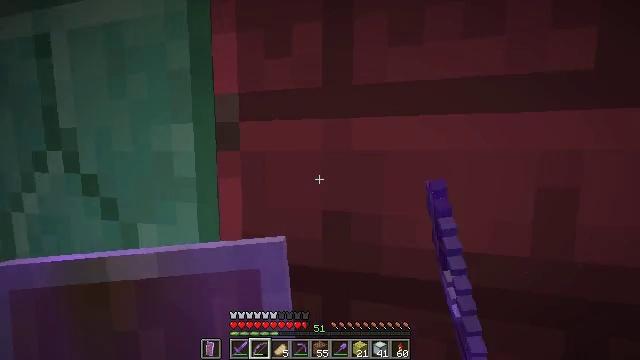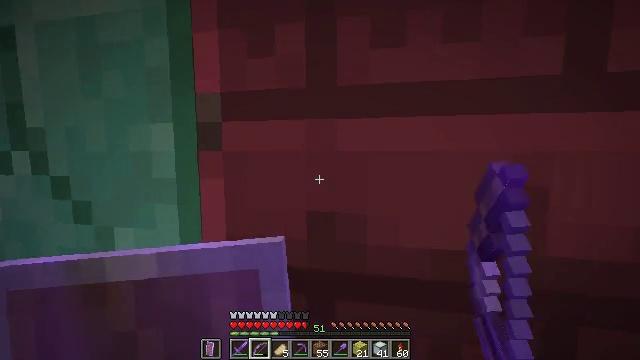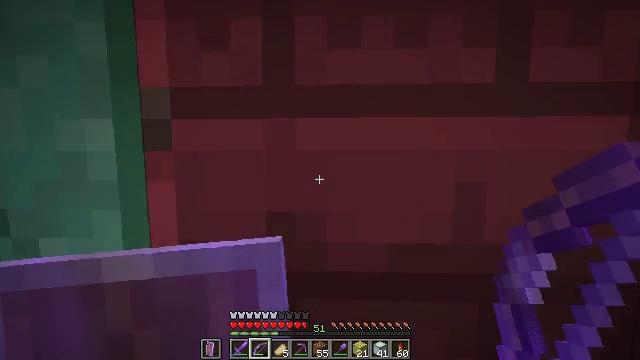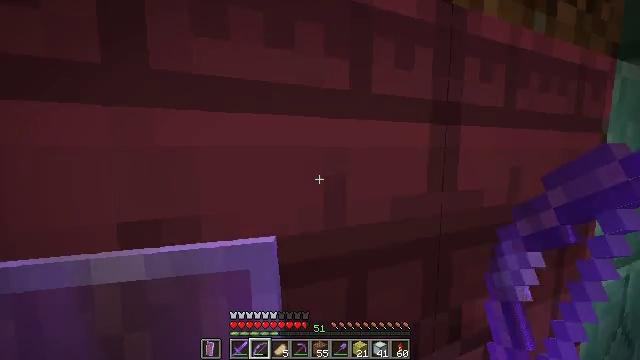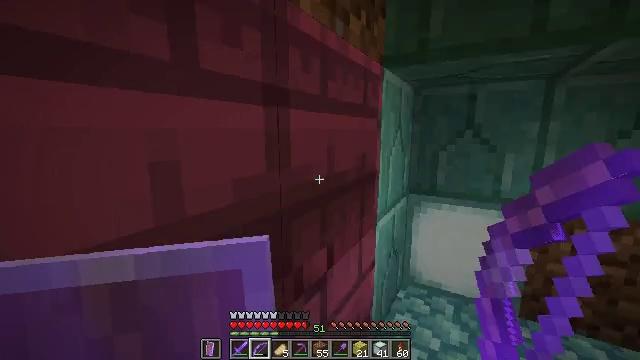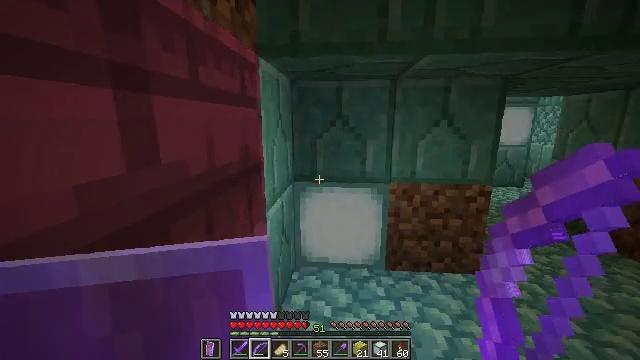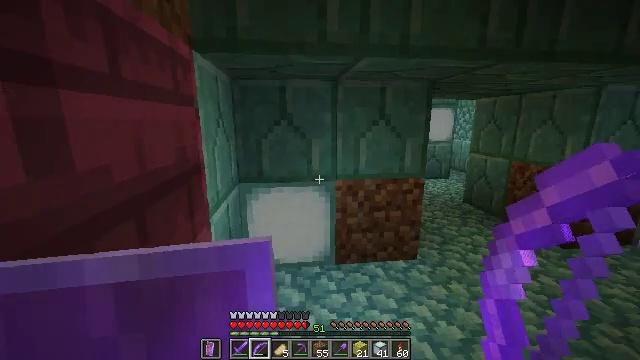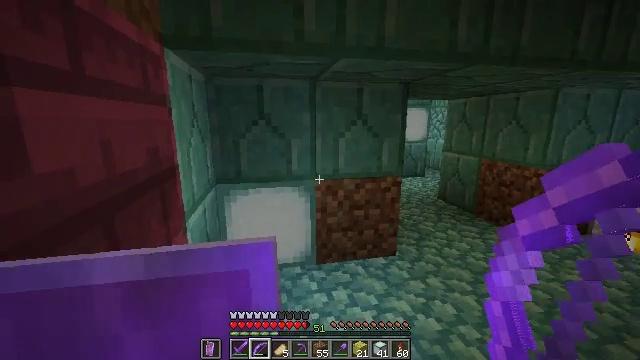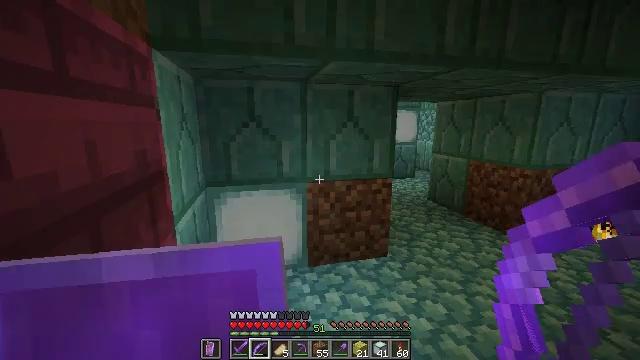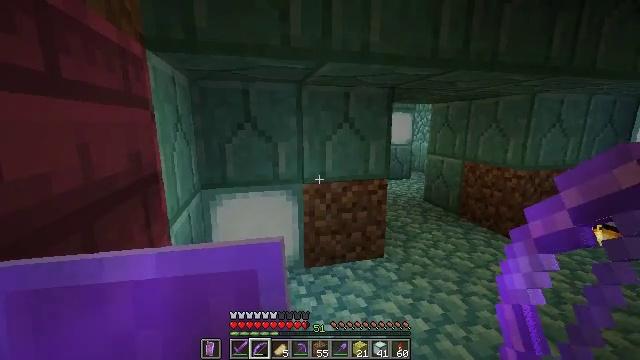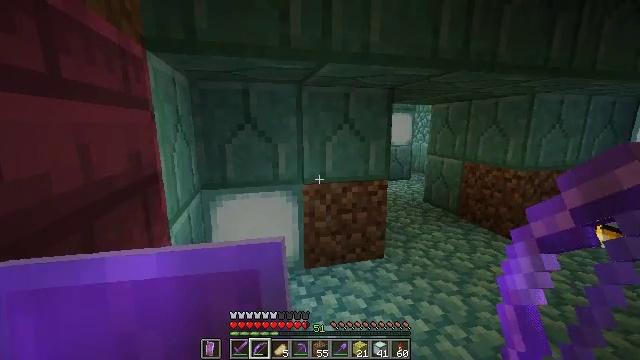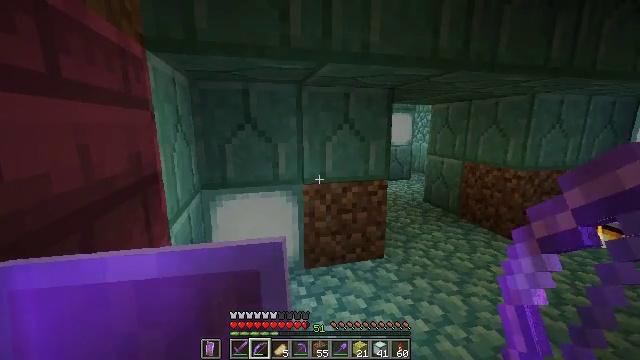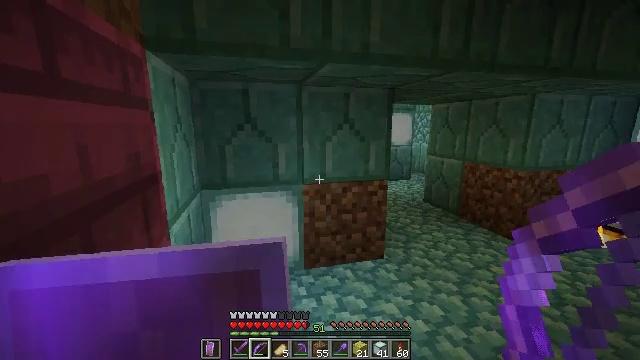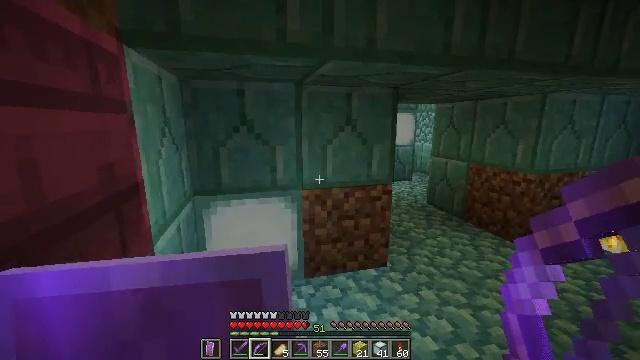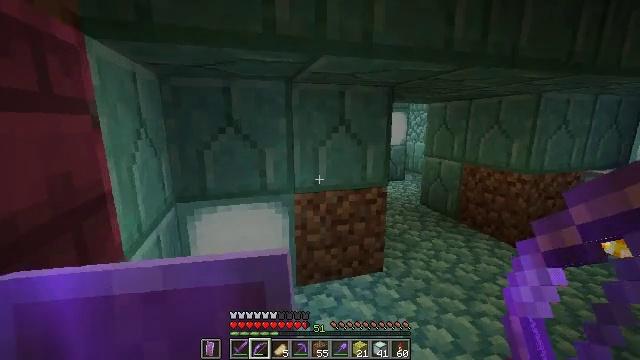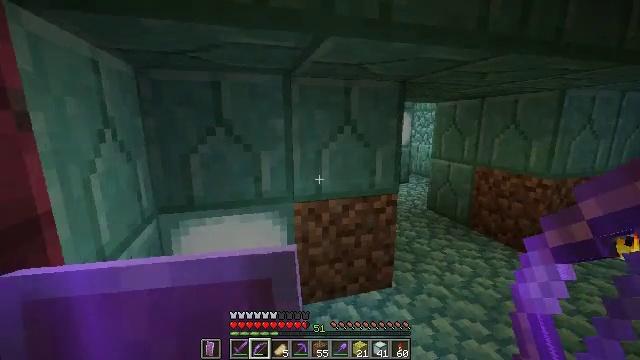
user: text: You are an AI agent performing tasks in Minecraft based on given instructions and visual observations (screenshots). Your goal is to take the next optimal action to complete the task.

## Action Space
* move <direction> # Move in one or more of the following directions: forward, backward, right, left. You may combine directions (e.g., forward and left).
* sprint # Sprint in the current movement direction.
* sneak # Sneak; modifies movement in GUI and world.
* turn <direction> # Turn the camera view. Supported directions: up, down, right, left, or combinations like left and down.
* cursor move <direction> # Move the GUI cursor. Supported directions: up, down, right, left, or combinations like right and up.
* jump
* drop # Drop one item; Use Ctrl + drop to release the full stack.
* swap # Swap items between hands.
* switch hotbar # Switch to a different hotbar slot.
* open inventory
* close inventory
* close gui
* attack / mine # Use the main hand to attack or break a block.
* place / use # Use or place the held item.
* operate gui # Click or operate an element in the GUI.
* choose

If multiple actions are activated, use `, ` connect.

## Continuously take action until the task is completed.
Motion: motion action
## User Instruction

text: craft item sponge
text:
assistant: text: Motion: turn right
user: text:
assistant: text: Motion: turn right
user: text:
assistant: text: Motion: turn right
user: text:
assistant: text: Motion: turn right and down
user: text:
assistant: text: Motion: turn right and down
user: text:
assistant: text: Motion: turn right
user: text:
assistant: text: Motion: turn right
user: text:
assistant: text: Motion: turn right
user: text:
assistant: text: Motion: no_op
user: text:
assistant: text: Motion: no_op
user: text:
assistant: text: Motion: no_op
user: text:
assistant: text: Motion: move forward
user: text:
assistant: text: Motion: move forward
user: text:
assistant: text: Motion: move forward, turn right
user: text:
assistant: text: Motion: move forward
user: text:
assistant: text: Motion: move forward, turn right
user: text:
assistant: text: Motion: move forward, turn right
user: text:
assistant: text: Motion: move forward, turn right
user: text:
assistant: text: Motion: move forward, turn right
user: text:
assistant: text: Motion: move forward, turn right
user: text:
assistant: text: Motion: move forward
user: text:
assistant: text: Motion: move forward
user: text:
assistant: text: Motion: no_op
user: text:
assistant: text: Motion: no_op
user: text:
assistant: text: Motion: no_op
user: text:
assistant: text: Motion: no_op
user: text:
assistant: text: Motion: no_op
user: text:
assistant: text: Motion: no_op
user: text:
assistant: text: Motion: no_op
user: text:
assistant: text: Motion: no_op